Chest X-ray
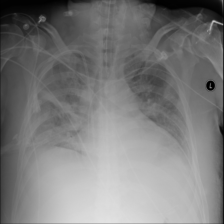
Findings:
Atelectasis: positive
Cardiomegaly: negative
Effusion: positive
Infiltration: negative
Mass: negative
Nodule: negative
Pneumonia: negative
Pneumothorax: negative
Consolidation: negative
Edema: negative
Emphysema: negative
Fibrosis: negative
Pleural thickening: negative
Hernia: negative